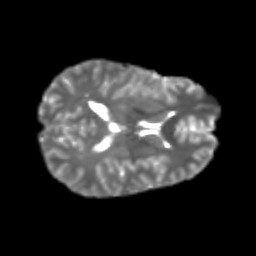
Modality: T2w
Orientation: axial
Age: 21
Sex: male
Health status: healthy
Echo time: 0.074 s